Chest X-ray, PA view. Patient: 32 years old, sex F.
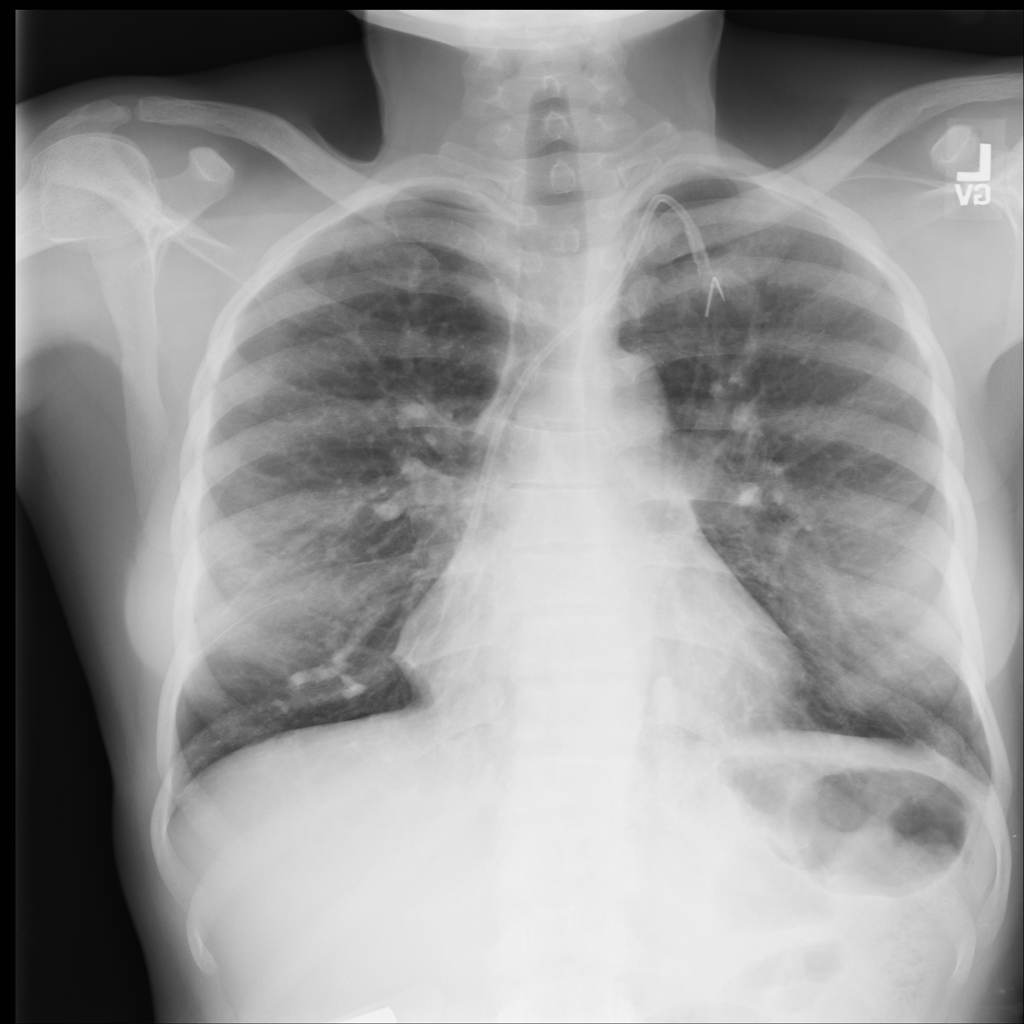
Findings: No Finding